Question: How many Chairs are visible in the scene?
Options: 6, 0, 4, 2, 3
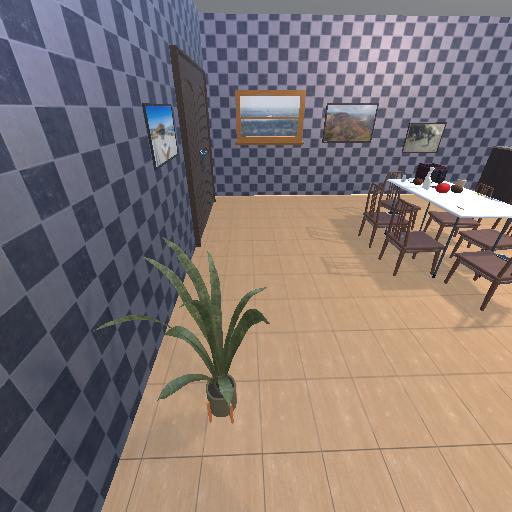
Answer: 6